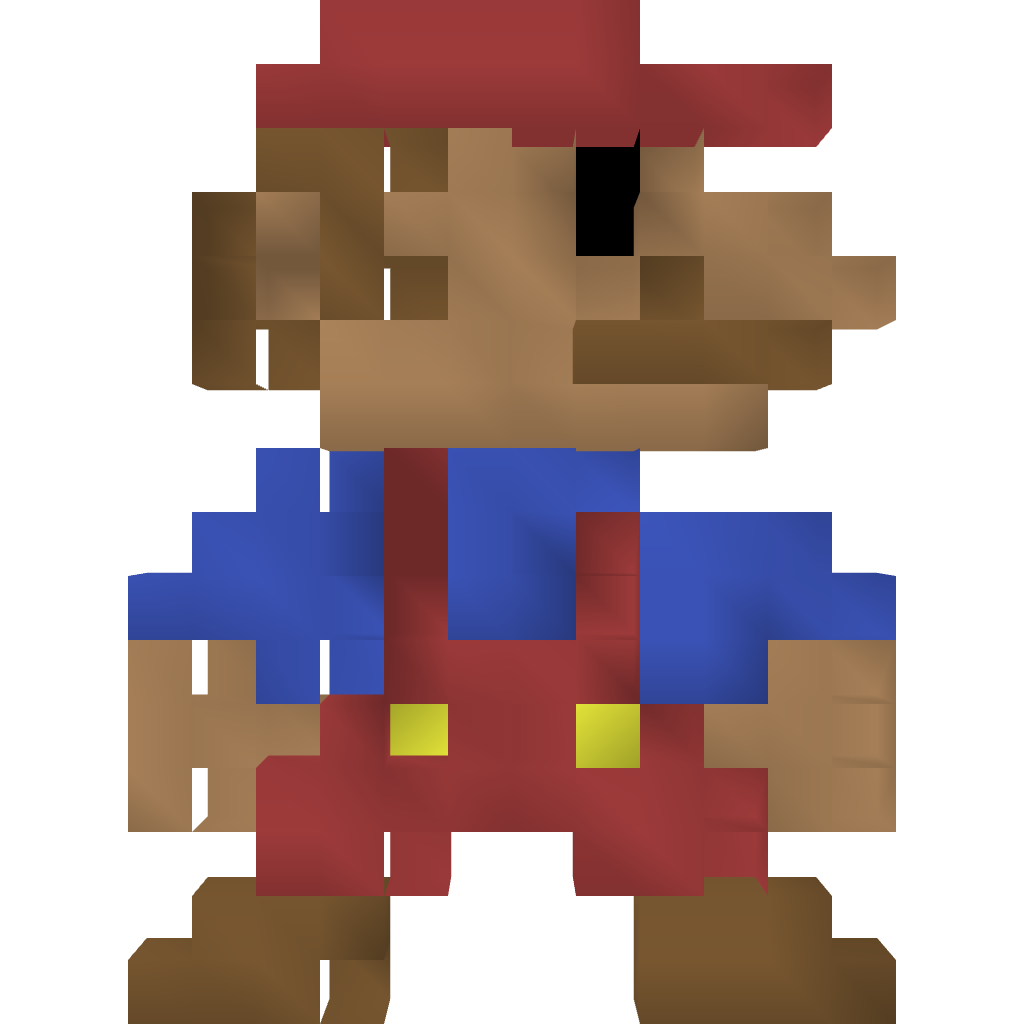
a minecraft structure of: Super Mario 8-Bit Style [Standing] high quality